Question: Here are the Commitizen types:

What Commitizen type should I use for ?
CZ resources :
- <URL>
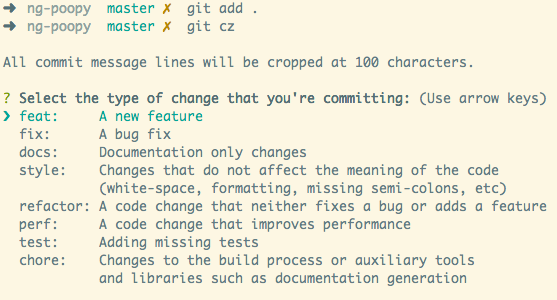
Answer: This has been discussed <URL>. To quote one of the contributors:
> In my interpretation, 'feat' could include updates to an existing feature (new features for that feature). We could consider changing its description, if that would help.
From the available options 'feat' makes the most sense to me too.